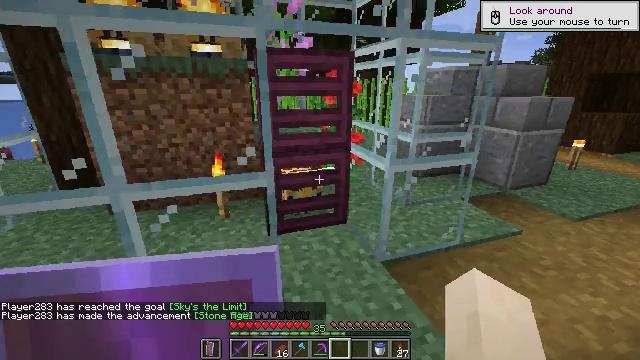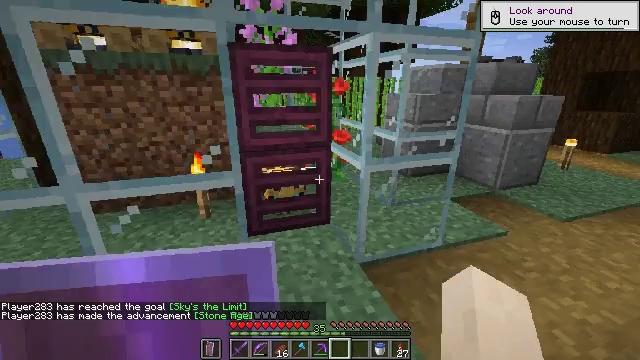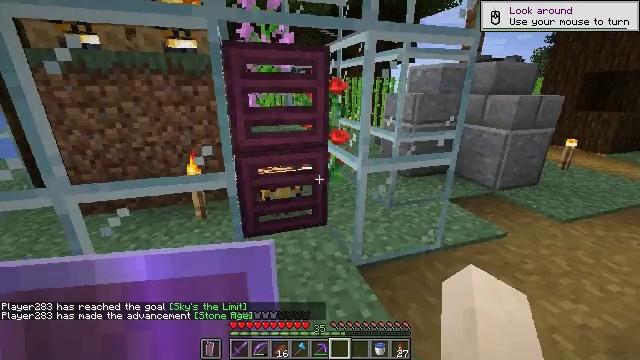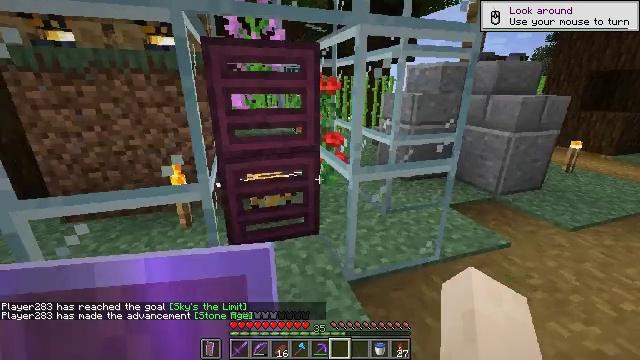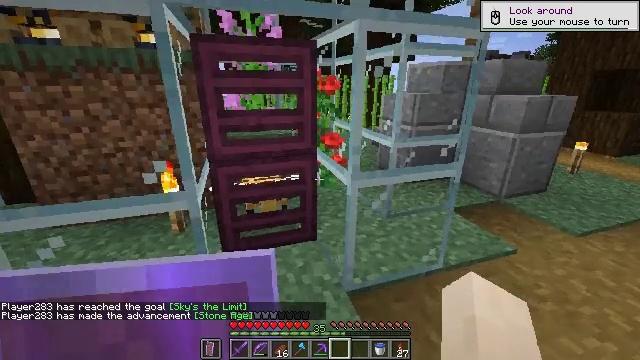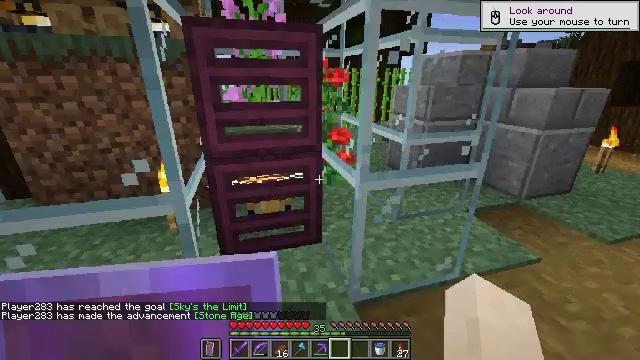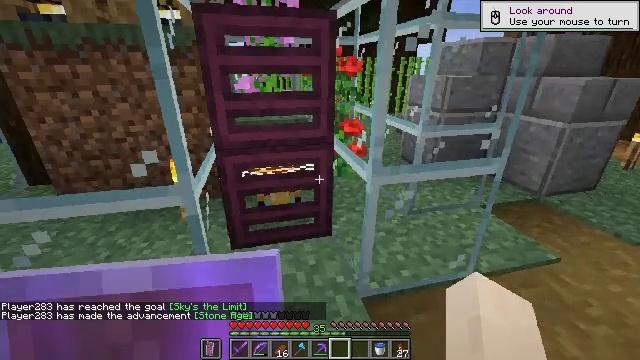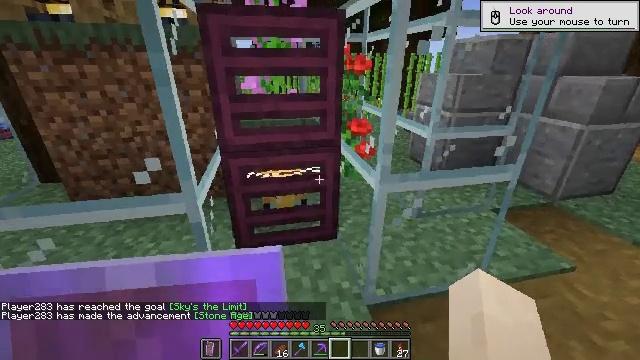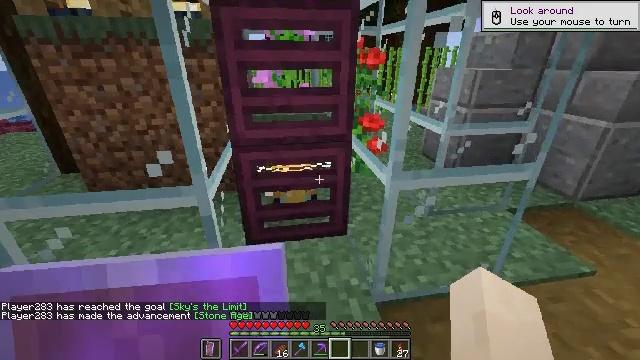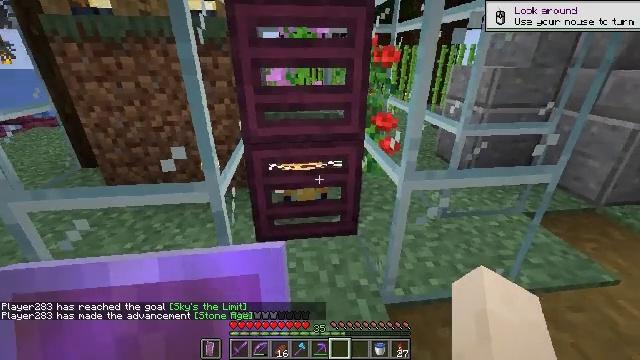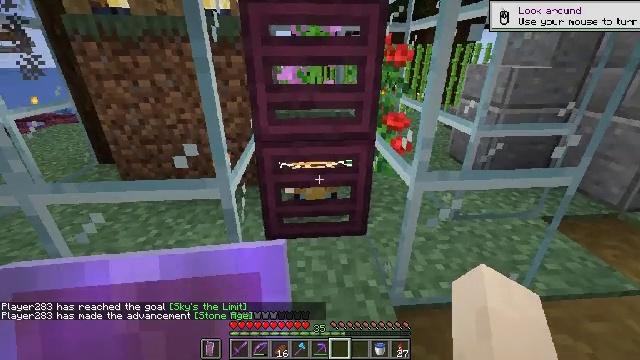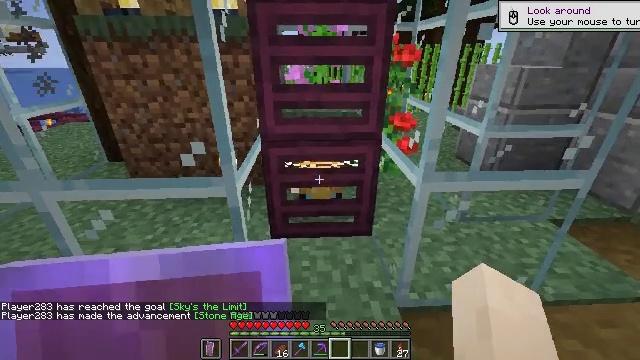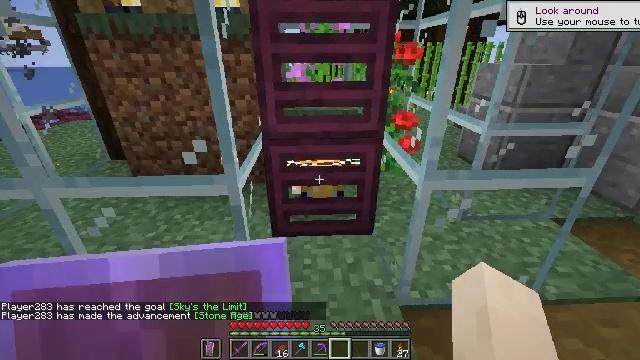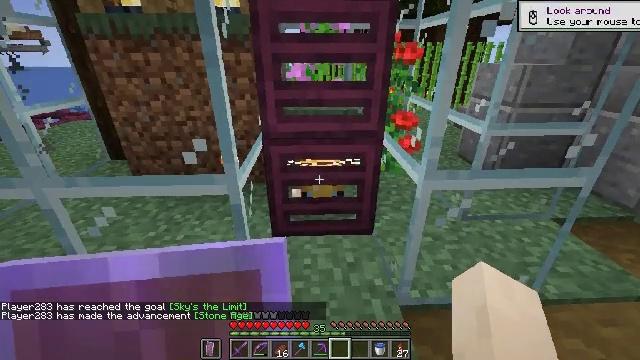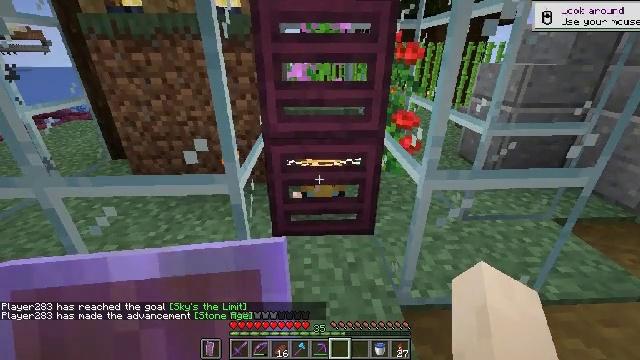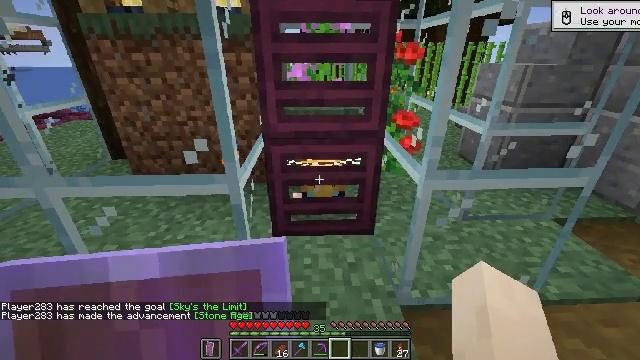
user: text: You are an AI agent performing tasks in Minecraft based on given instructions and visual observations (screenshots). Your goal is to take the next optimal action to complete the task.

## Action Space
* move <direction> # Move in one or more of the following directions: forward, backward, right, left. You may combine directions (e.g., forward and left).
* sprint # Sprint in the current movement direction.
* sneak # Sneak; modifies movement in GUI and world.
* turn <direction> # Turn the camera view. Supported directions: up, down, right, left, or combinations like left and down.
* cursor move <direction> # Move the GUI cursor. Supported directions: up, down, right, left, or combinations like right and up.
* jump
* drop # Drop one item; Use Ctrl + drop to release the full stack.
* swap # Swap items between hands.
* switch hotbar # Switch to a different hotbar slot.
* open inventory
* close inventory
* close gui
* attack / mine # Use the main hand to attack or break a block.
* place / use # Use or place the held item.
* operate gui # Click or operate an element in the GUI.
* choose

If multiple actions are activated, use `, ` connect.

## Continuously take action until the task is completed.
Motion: motion action
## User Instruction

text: Use string and slimeball in a crafting table to make a lead.
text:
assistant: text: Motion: move forward and move right
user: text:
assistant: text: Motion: move forward
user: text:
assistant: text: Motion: move forward
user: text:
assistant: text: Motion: move forward
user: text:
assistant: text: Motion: turn left and down
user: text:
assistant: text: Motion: turn left and down
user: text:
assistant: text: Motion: turn left and down
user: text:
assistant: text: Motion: turn left and down
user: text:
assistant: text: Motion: turn left
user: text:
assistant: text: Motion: turn left
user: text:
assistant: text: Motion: turn left
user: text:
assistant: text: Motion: no_op
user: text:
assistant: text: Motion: no_op
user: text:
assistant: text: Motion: no_op
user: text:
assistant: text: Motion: no_op
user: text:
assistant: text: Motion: no_op
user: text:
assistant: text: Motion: no_op
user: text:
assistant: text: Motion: no_op
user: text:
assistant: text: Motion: no_op
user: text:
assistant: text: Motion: no_op
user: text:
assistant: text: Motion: no_op
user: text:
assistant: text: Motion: no_op
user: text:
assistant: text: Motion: turn left and up
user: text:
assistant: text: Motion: move forward, turn left and up
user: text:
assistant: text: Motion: move forward
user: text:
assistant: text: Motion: move forward
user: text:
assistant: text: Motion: move forward
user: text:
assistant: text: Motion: move forward
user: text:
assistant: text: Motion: move forward
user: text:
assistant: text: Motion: move forward